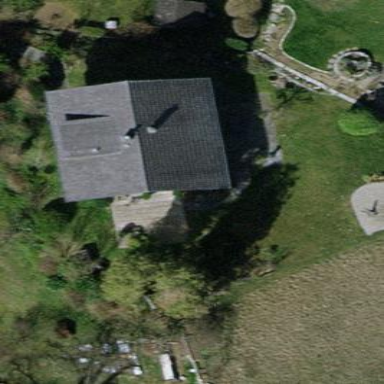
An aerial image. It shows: Detached building with gabled roof.